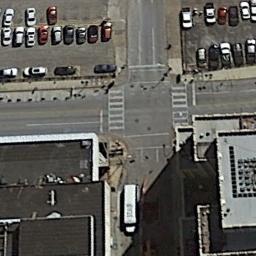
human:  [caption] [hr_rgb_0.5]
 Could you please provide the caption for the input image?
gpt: There is no traffic above the intersection .

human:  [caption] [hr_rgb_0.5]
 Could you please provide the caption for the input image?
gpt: There are several moving vehicles on the road at the intersection, There are many buildings and some trees around the intersection, And many cars are parked in the open space beside the intersection .

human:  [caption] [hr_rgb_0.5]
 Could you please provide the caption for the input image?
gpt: An intersection without cars is between some buildings and parking lots .

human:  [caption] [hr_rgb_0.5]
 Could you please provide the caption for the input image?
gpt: There are many cars in the parking lot next to the intersection .

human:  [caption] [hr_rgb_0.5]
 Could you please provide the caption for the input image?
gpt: There are two parking lots with some cars beside the intersection .